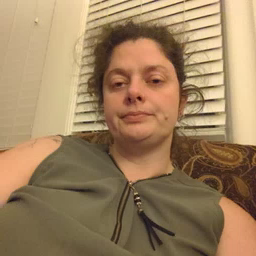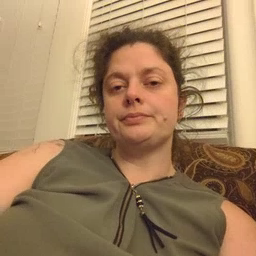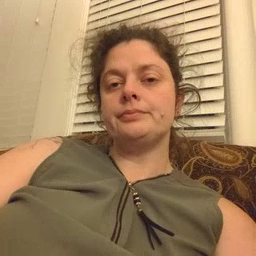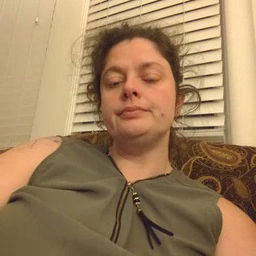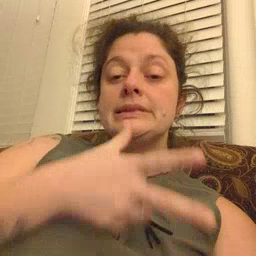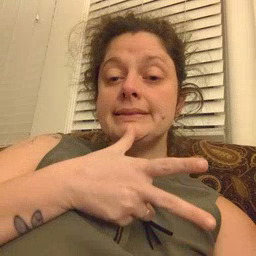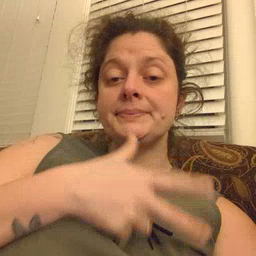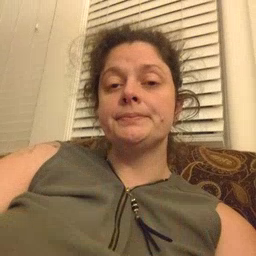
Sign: hen